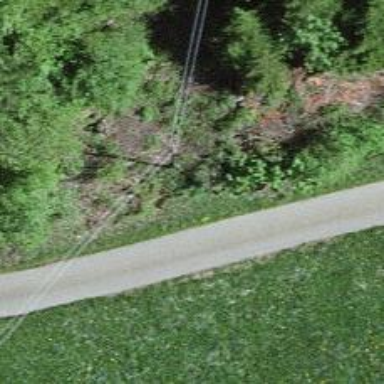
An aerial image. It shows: Minor power line.